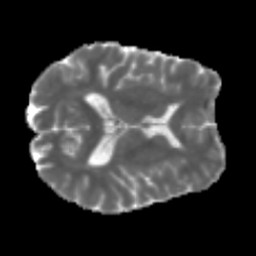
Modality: MD
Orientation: axial
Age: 35
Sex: male
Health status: healthy
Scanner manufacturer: siemens
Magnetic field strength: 3 T
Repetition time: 3.6 s
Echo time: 0.092 s